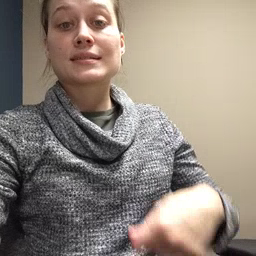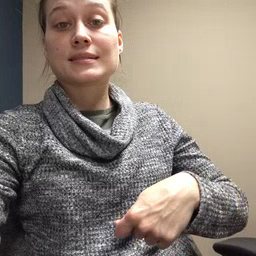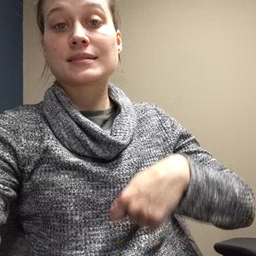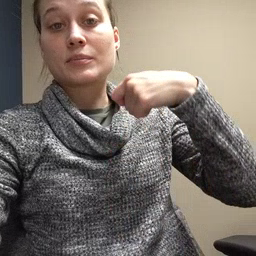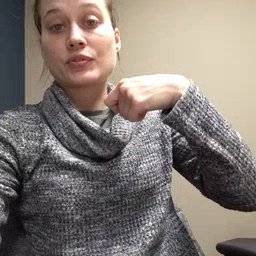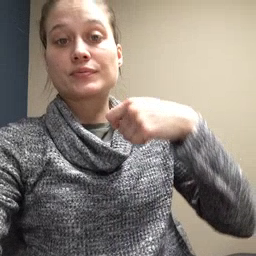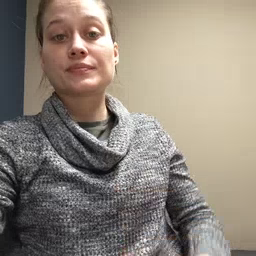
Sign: zipper